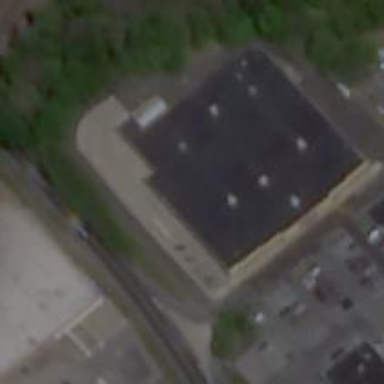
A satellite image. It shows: Department store building.